Question: Please forgive me for the question, I am quite new to OpenCV. I am using canny edge detection on a people-counting program, and every time that a person walks into the frame an ID dot is placed in the center of the person. Before I applied code to generate the canny edges, I displayed the IDs as green, however, with the canny edges I can't see any color. Rather, the IDs are just outlines and nothing else. I would very much like to retain the color, as it would make it a lot easier to see with the black and white background.
Here is a picture of the frame that I have after Canny Edge has occurred

In the bottom left, you can see some text that I would like to be colored, but that has been changed by the edges.
Is it possible to display colored text in conjunction with Canny Edge detection?
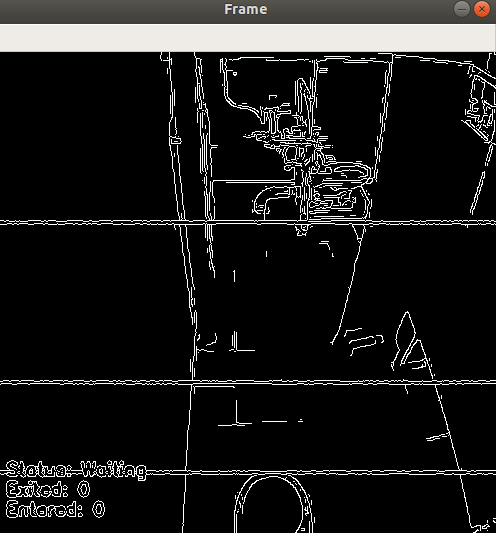
Answer: I tested using opencv 4.0.1 and it works as expected: you can convert edge output image to bgr image, then put all the colored elements youy need.
Here a small example how to do that:
'''
import cv2 as cv
img = cv.imread(filename, cv.IMREAD_COLOR)
img_gray = cv.cvtColor(img, cv.COLOR_BGR2GRAY)
filt = cv.medianBlur(img_gray, 9)
filt = cv.blur(filt, (3, 3))
edges = cv.Canny(filt, 10, 50)
edges_bgr = cv.cvtColor(edges, cv.COLOR_GRAY2BGR)
w,h = edges_bgr.shape[:2]
center = (int(h/2), int(w/2))
radius = 100
cv.circle(edges_bgr, center, radius, (255,128,0), 3)
font = cv.FONT_HERSHEY_SIMPLEX
bottomLeftCornerOfText = center
fontScale = 1
lineType = 2
cv.putText(edges_bgr,'Text with colors',
bottomLeftCornerOfText,
font,
fontScale,
(0,128,255),
lineType)
cv.imshow("edges with colors", edges_bgr)
'''
<URL>